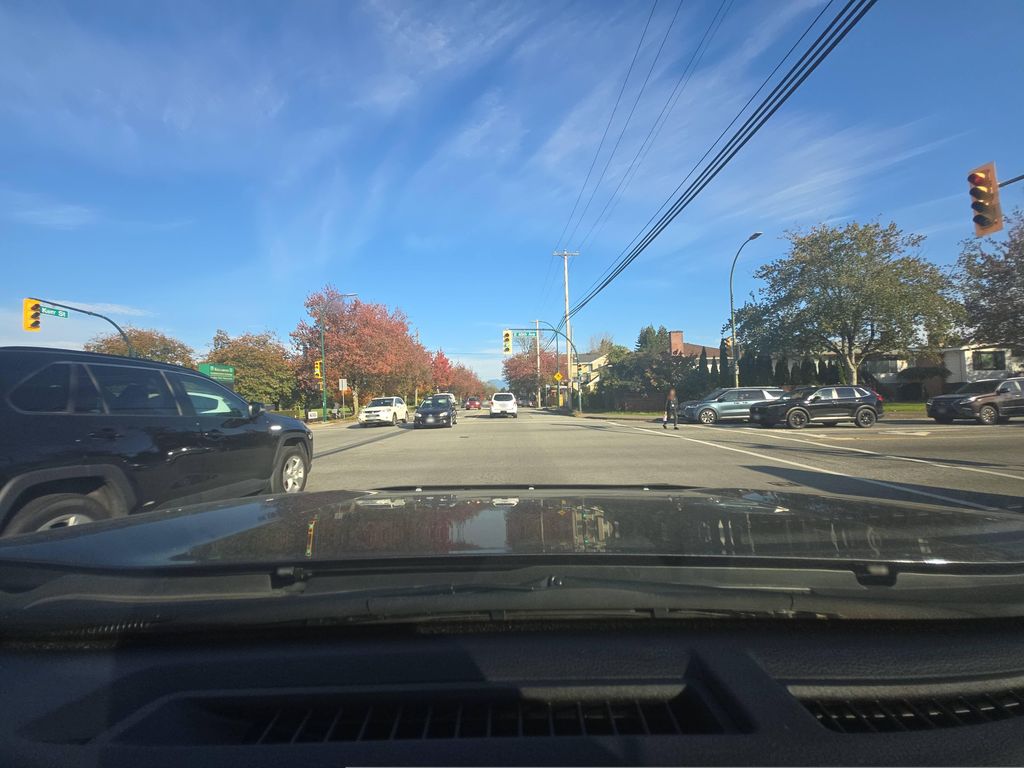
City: vancouver